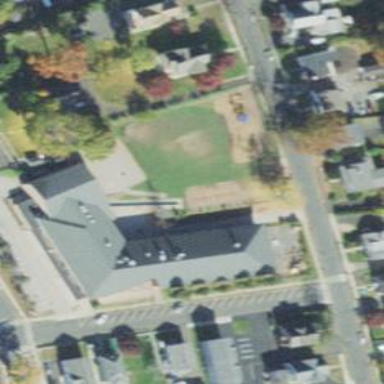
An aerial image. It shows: School.